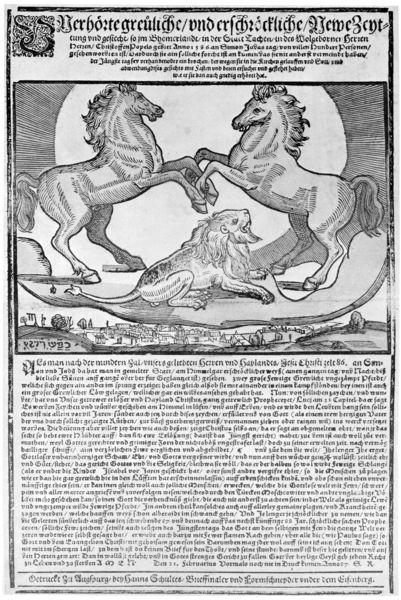
Titel: VNerhörte greuliche/ vnd erschröckliche/ Newe Zeyttung
Standort: Zürich.
Institution: Wickiana
Schlagwörter: baum, himmel, weiß, bäume, landschaft, stadt, grau, schwarz, zeichnung, hund, tiere, wolke, rahmen, bild, häuser, busch, sonne, pferd, pferde, affe, hufe, mähne, schweif, holzschnitt, schrift, papier, ort, zwei, berge, grafik, graphik, spalten, rand, deutsch, stadtansicht, mond, buch, kloster, strahlen, druck, druckgraphik, schwarz weiss, sternbild, schraffur, stich, titel, seite, illustration, text, zeitung, buchstaben, initiale, überschrift, hufen, buchdruck, buchseite, nimbus, ross, springen, mittelalter, erhoben, mönch, löwe, zeilen, schriftstück, welt, liegt, fraktur, flugblatt, wort, steigen, sone, latein, mähnen, initial, artikel, majuskel, textblock, hengste, über, sternbilder, isslustration, burchstaben